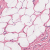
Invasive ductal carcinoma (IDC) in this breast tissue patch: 0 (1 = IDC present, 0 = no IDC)